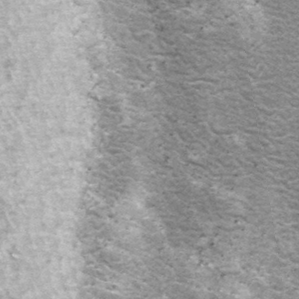
Label: frost